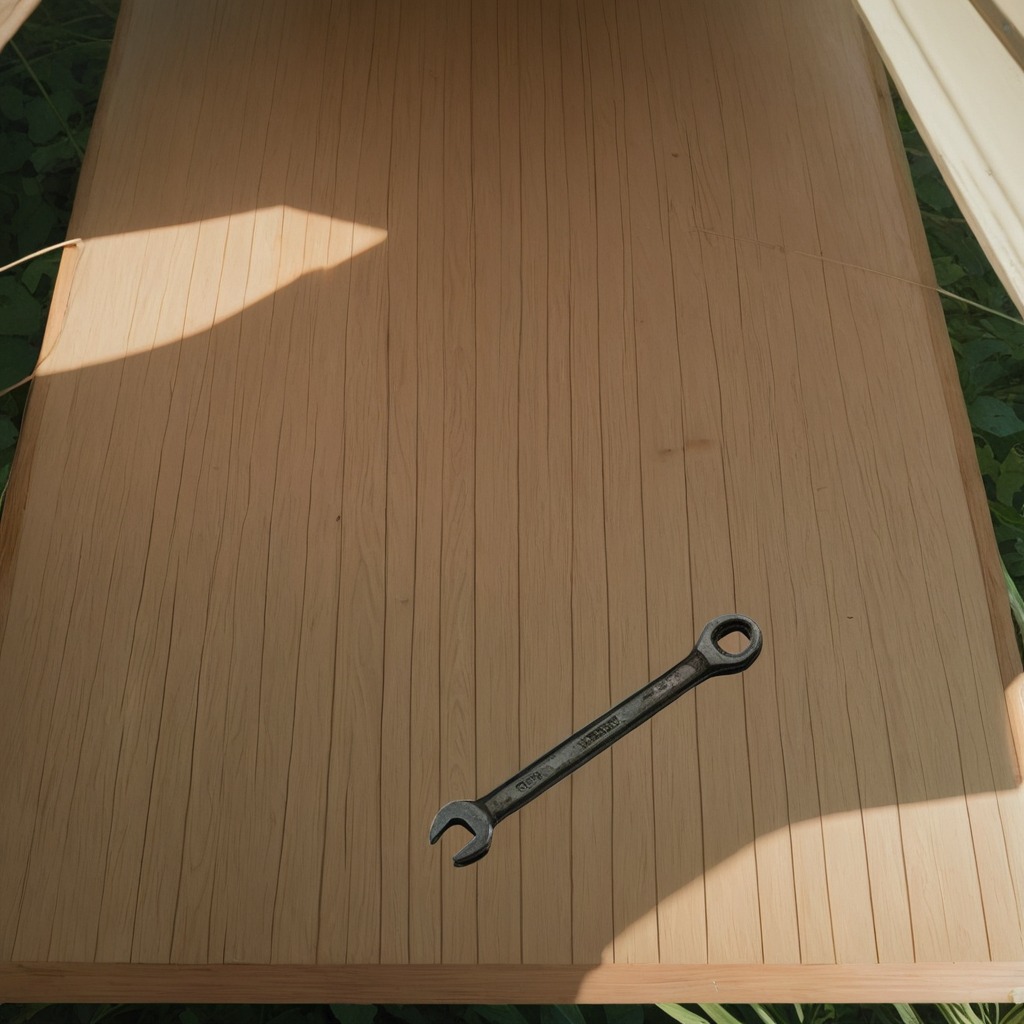
An wrench is lying on a wooden table inside a jungle field workshop tent.